Field crop: maize
Growth stage: 2
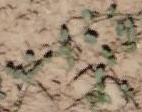
Species: convolvulus